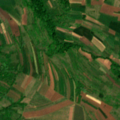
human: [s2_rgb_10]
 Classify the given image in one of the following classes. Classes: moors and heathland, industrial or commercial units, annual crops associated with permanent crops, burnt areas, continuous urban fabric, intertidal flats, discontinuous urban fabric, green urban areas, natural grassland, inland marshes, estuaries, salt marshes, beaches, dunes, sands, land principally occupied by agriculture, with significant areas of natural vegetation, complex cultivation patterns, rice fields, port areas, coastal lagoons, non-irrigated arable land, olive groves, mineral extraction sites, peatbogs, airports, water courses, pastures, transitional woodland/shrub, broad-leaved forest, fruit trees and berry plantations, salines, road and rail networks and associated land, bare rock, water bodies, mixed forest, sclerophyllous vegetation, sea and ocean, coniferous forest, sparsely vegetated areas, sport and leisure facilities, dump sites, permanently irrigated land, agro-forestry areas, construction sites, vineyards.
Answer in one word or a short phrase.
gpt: non-irrigated arable land, fruit trees and berry plantations, complex cultivation patterns, land principally occupied by agriculture, with significant areas of natural vegetation